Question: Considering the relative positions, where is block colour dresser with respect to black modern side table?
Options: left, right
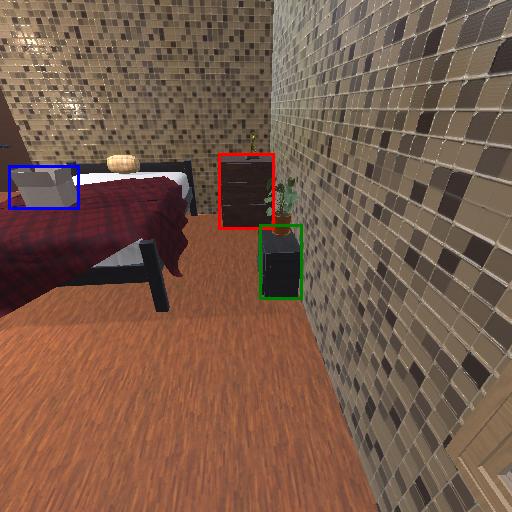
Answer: left